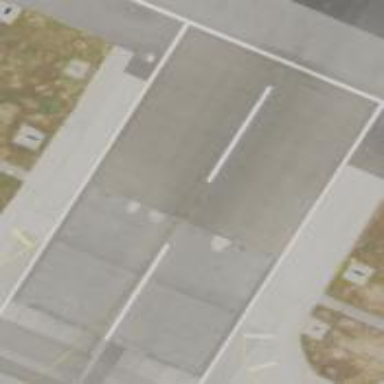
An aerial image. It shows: Runway surface made of asphalt at airport.